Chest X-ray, PA view. Patient: 16 years old, sex F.
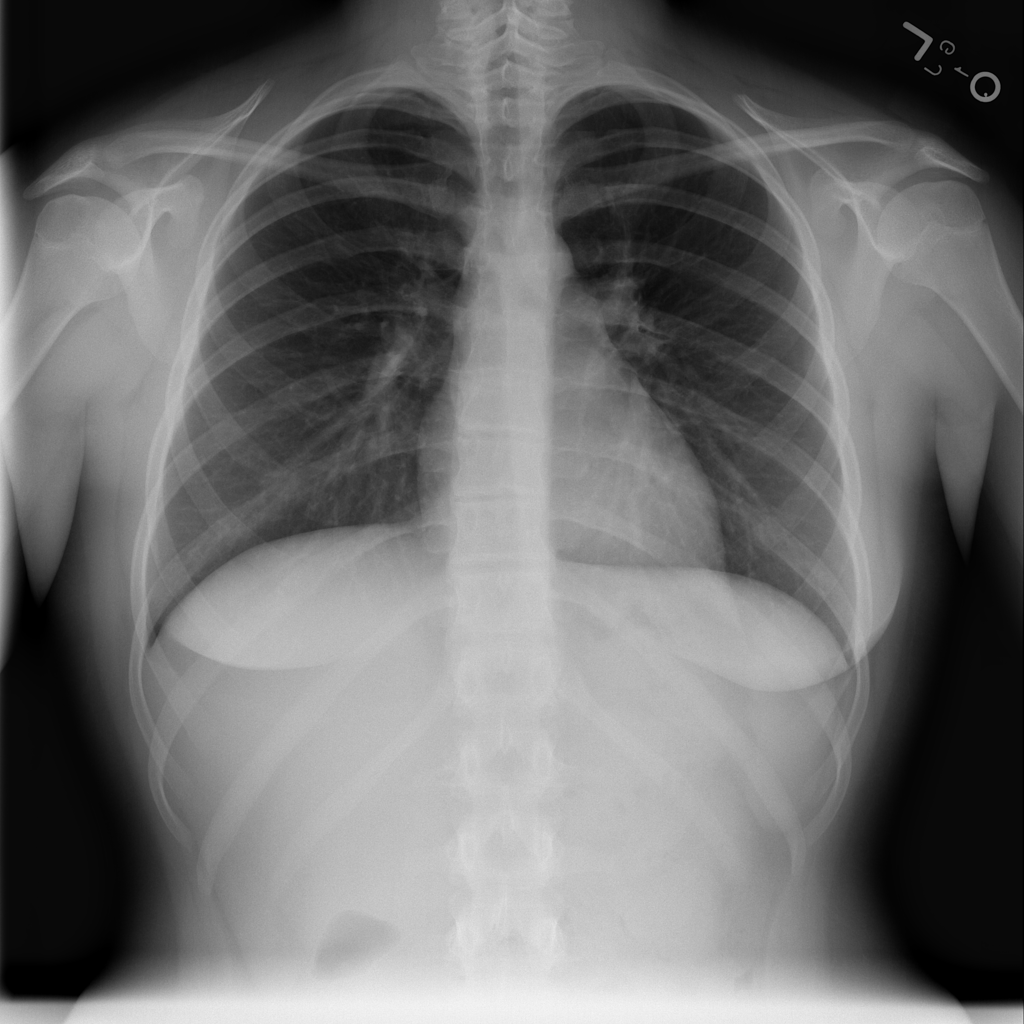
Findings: No Finding